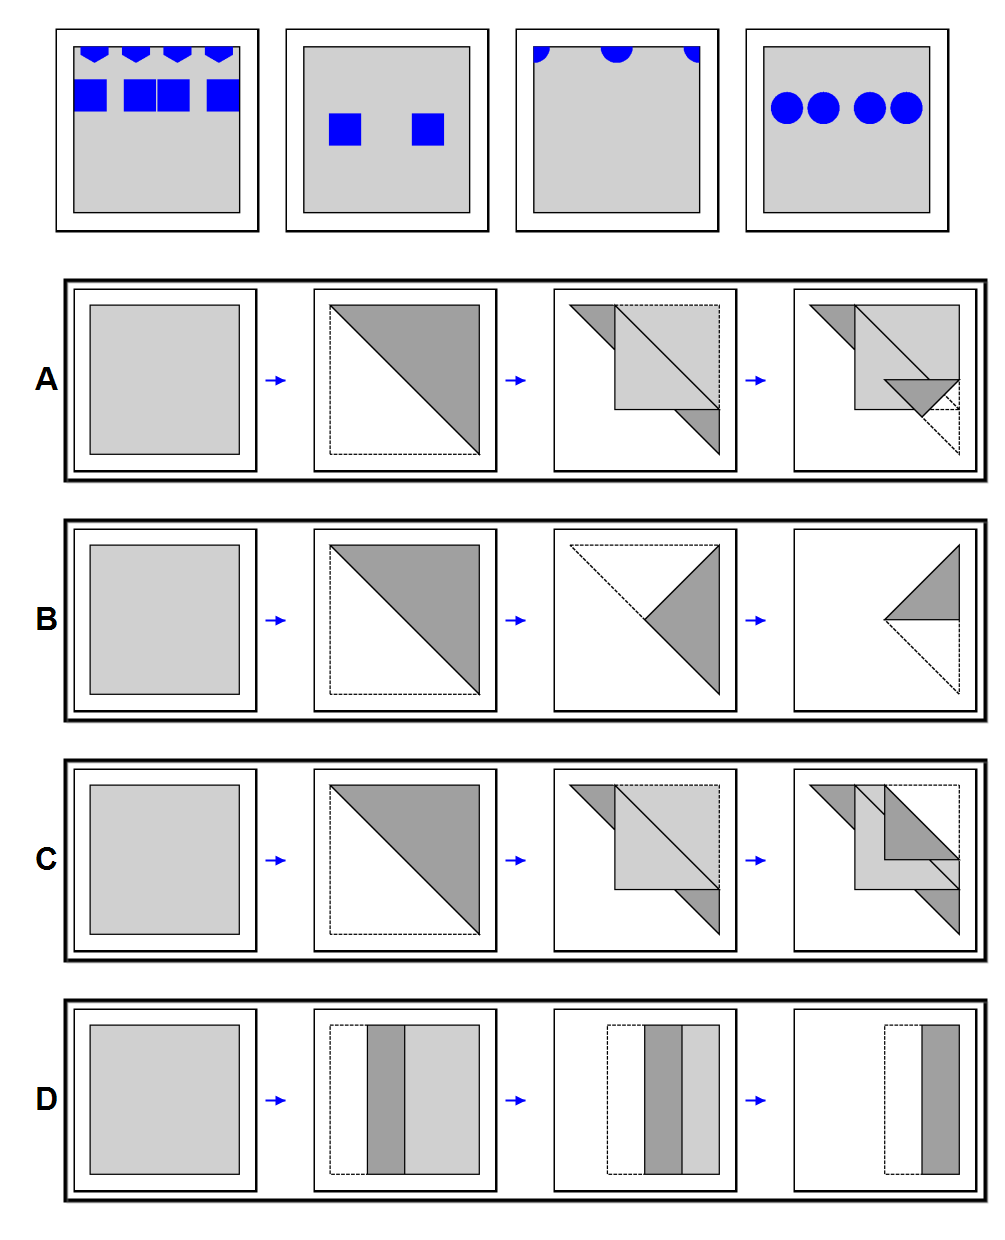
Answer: D